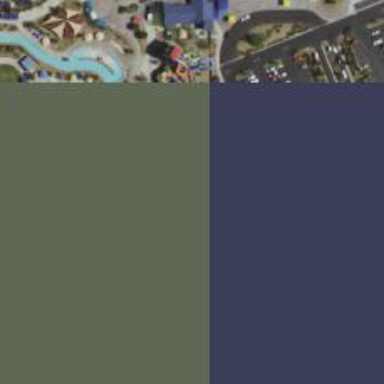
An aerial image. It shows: Water slide attraction.